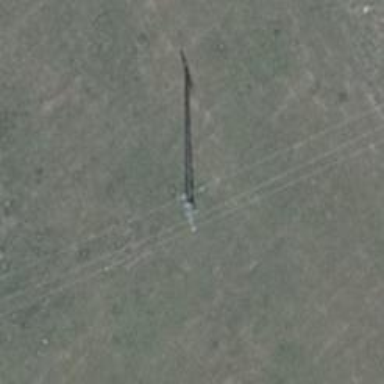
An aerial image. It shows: Minor power line.